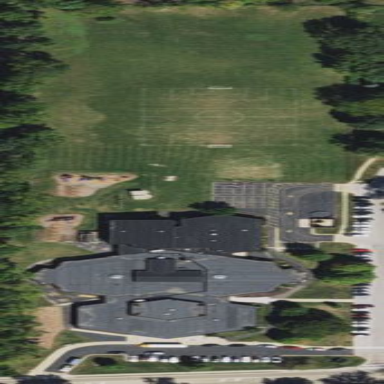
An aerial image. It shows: School used for education purposes.